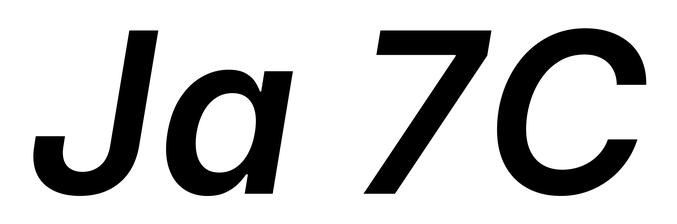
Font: Inter-Italic_SemiBold_Italic